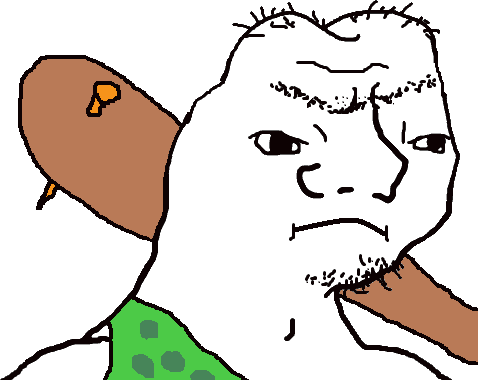
Label: 5_Grug